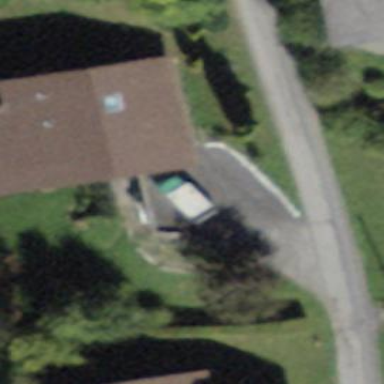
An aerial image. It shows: Simple house.